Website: home-depot
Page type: cart
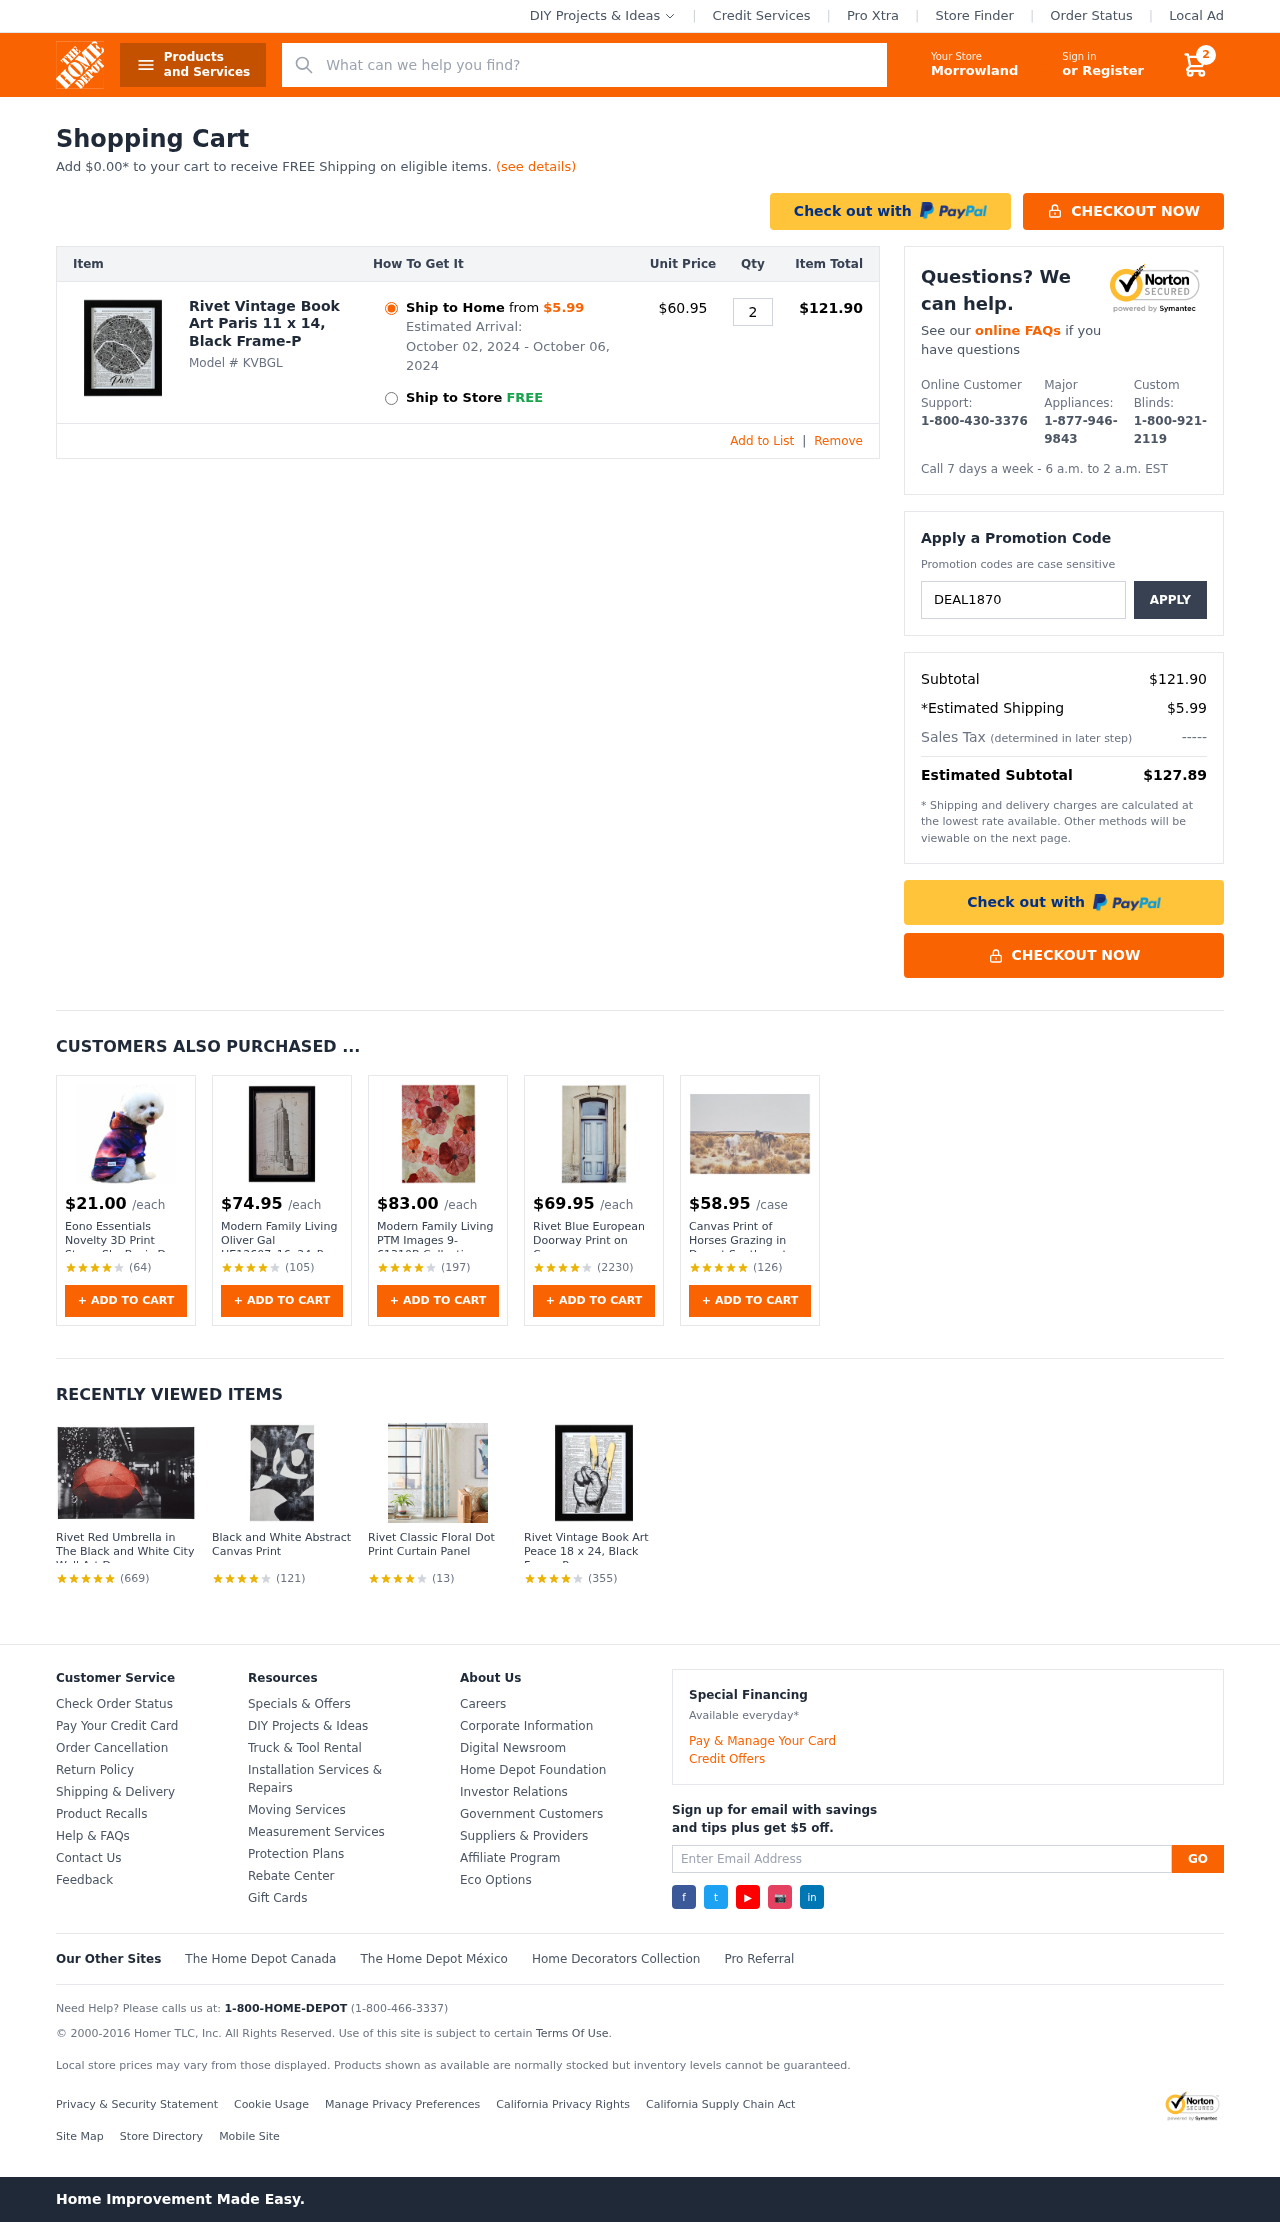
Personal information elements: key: PII_CITY
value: Morrowland
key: PII_PROMO_CODE
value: DEAL1870
Product elements: key: PRODUCT1_NAME
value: Rivet Vintage Book Art Paris 11 x 14, Black Frame-P
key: PRODUCT1_PRICE
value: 60.95
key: PRODUCT1_QUANTITY
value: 2
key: PRODUCT2_PRICE
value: $21.00
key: PRODUCT2_NAME
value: Eono Essentials Novelty 3D Print Starry Sky Basic Dog Hoodie Polyester Pet Sweatshirt for Small Medi
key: PRODUCT2_NUM_RATINGS
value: (64)
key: PRODUCT3_PRICE
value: $74.95
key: PRODUCT3_NAME
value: Modern Family Living Oliver Gal HE12607_16x24_Paper_Flat_NLC Wall Art
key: PRODUCT3_NUM_RATINGS
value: (105)
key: PRODUCT4_PRICE
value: $83.00
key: PRODUCT4_NAME
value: Modern Family Living PTM Images 9-61310B Collection Gallery Wrapped Canvas Wall Art
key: PRODUCT4_NUM_RATINGS
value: (197)
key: PRODUCT5_PRICE
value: $69.95
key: PRODUCT5_NAME
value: Rivet Blue European Doorway Print on Canvas
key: PRODUCT5_NUM_RATINGS
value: (2230)
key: PRODUCT6_PRICE
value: $58.95
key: PRODUCT6_NAME
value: Canvas Print of Horses Grazing in Desert Southwest Wall Art
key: PRODUCT6_NUM_RATINGS
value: (126)
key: PRODUCT7_NAME
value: Rivet Red Umbrella in The Black and White City Wall Art Decor
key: PRODUCT7_NUM_RATINGS
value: (669)
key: PRODUCT8_NAME
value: Black and White Abstract Canvas Print
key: PRODUCT8_NUM_RATINGS
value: (121)
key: PRODUCT9_NAME
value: Rivet Classic Floral Dot Print Curtain Panel
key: PRODUCT9_NUM_RATINGS
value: (13)
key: PRODUCT10_NAME
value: Rivet Vintage Book Art Peace 18 x 24, Black Frame-P
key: PRODUCT10_NUM_RATINGS
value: (355)
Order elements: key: ORDER_NUM_ITEMS
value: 2
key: AMOUNT_TO_FREE_SHIPPING
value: $0.00
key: ORDER_SHIPPING_DATE
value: October 02, 2024
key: ORDER_DELIVERY_DATE
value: October 06, 2024
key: ORDER_ITEM_TOTAL
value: $121.90
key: ORDER_SUBTOTAL
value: $121.90
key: ORDER_SHIPPING_COST
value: $5.99
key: ORDER_TOTAL
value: $127.89
Search elements: key: HEADER_SEARCH
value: What can we help you find?